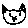
Label: cat